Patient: sex M, age 68
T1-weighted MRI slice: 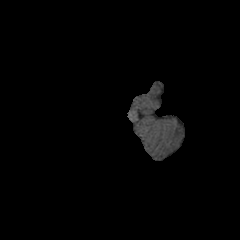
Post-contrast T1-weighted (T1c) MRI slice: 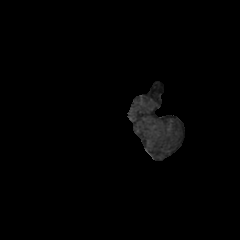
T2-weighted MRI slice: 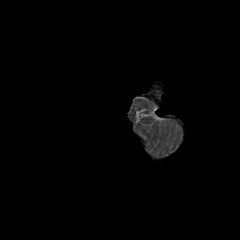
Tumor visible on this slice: no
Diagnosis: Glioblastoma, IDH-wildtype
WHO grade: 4